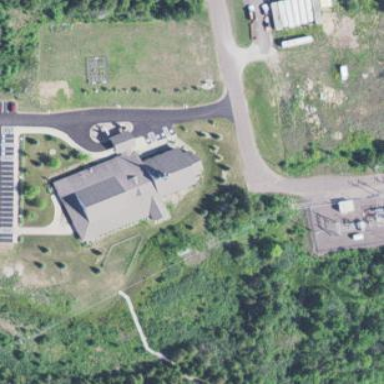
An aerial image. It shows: Beautiful church building.